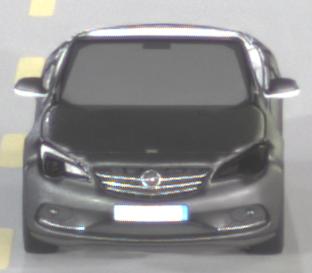
Make: Opel
Model: Cascada 1.4 Turbo
Detailed model: Cascada
Model produced from: 2013/03
Model produced until: 2015/01
Doors: 2
Color: gray
Road condition: dry road
Daytime: night
Contrast: high contrast